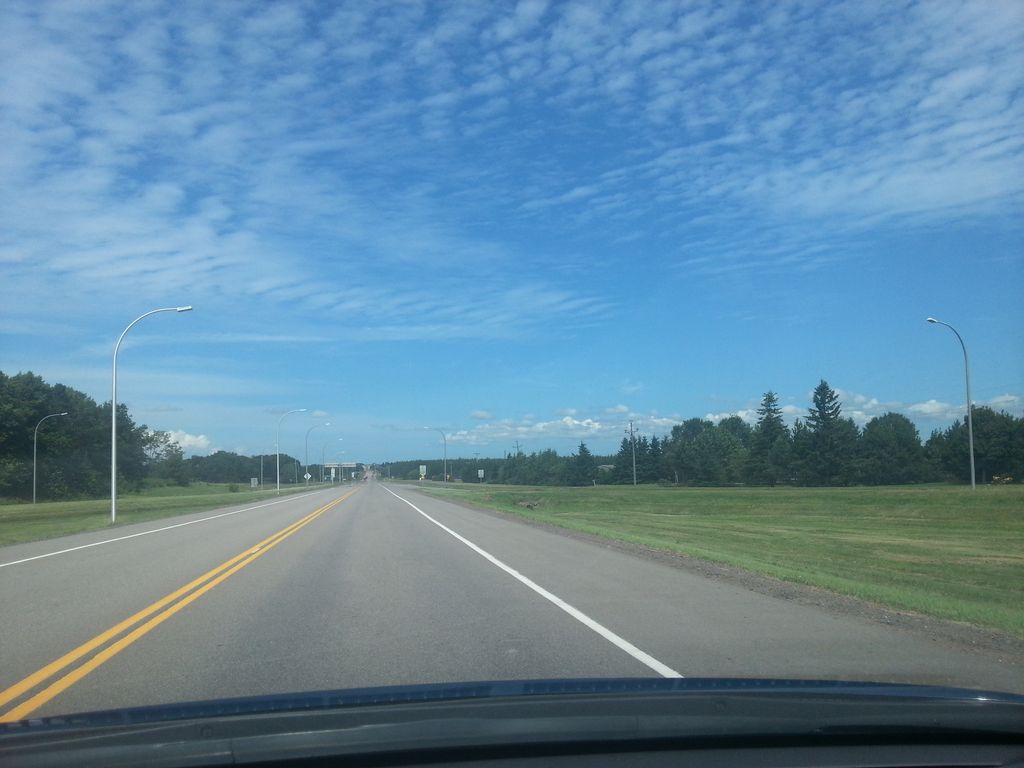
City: charlottetown